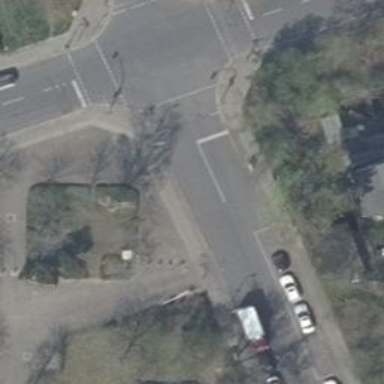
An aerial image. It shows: Road with traffic signals.